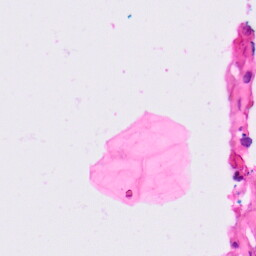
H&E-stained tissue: Lung